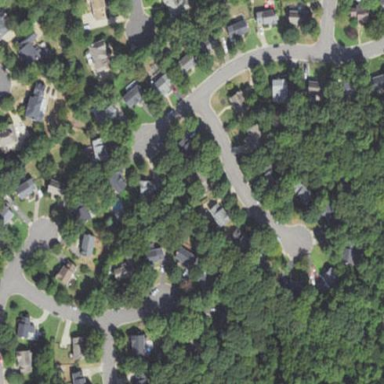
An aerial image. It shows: Residential neighbourhood.